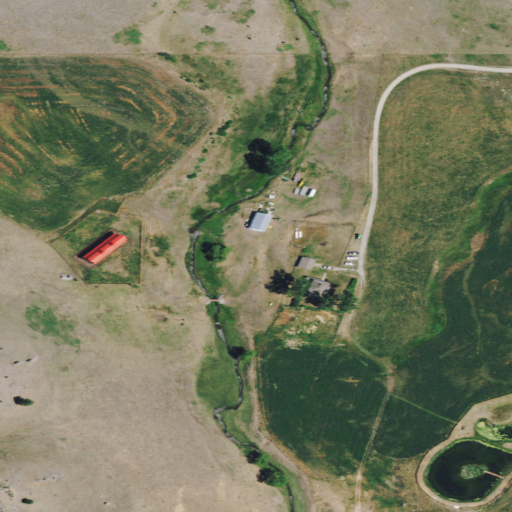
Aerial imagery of valley in Montana named Sullivan Valley containing shrub, grassland, and open development